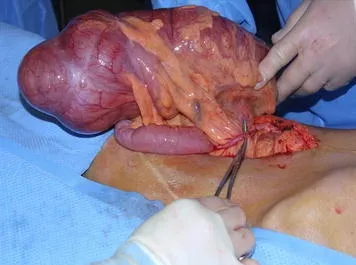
The distal small bowel and proximal colonic mesentery had herniated posterior to the intraperitoneal allograft ureter, resulting in cecal volvulus and allograft ureteral obstruction.
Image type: medical_photograph (other_medical_photograph)